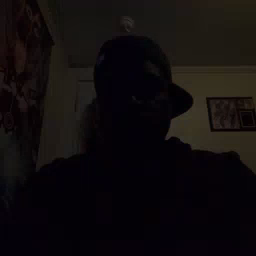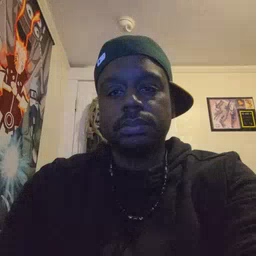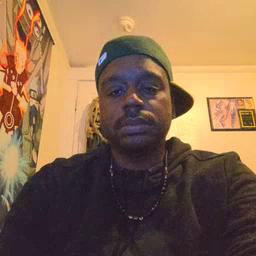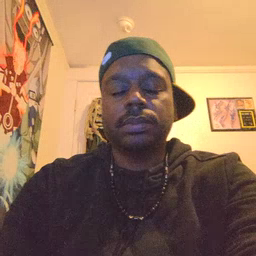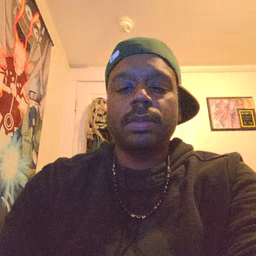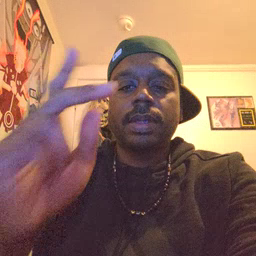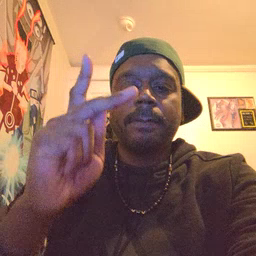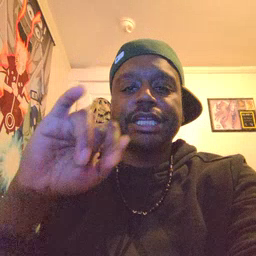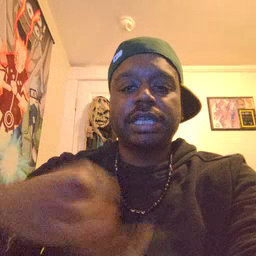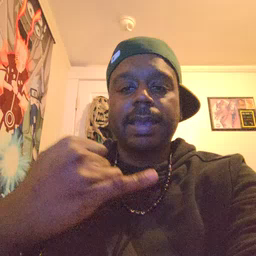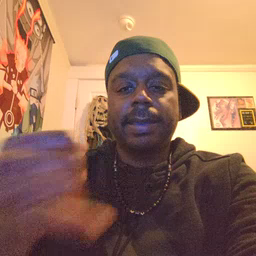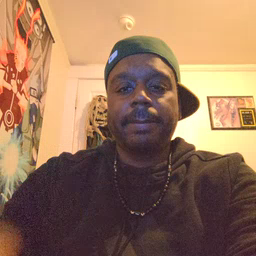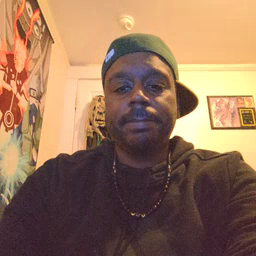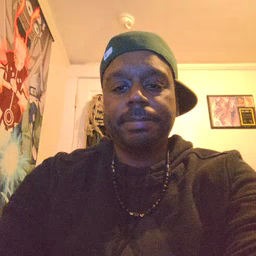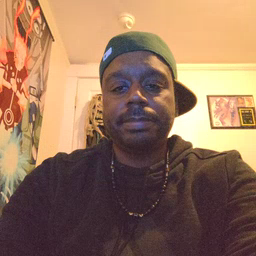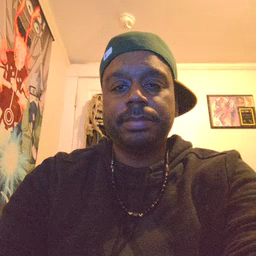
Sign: pajamas